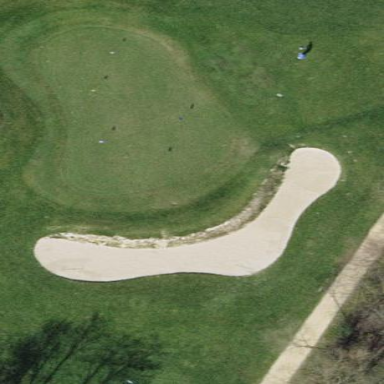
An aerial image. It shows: Golf bunker filled with sandy terrain.